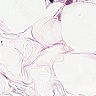
Metastatic tissue present: no